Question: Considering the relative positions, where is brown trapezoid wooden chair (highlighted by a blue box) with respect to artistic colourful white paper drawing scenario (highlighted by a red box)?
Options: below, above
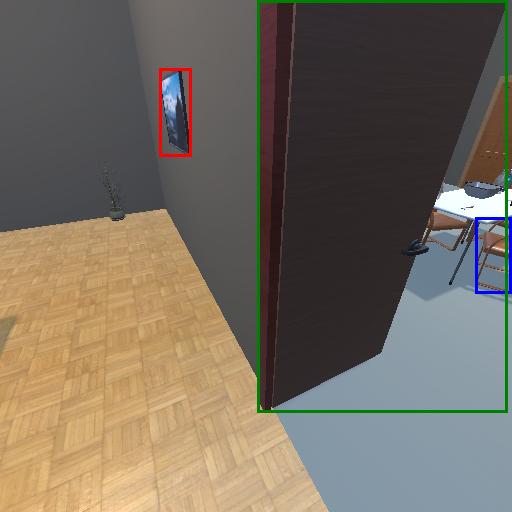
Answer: below